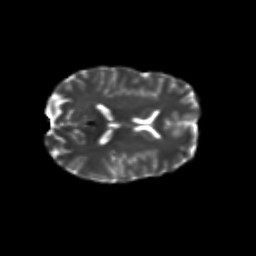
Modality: T2w
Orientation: axial
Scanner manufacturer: siemens
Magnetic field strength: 3 T
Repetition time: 9.2 s
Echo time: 0.084 s